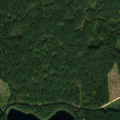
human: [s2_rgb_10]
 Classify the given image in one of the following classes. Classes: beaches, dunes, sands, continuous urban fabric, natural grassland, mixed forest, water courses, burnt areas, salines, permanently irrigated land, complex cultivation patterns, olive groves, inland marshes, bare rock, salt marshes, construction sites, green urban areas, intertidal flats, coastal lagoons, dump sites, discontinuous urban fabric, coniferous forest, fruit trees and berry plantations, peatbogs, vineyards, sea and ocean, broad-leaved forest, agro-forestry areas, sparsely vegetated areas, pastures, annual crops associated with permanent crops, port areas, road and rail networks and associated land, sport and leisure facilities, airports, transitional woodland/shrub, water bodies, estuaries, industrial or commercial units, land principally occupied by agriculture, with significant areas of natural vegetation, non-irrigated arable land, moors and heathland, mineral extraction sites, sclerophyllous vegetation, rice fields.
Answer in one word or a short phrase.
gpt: coniferous forest, mixed forest, water bodies